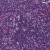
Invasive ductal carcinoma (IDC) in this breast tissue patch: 0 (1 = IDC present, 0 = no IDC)